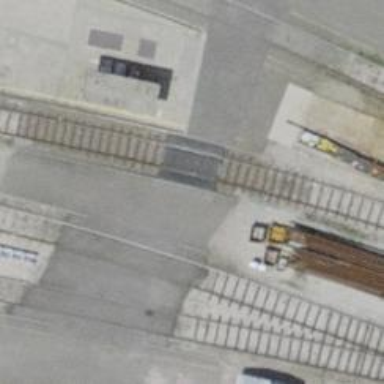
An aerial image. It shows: Level crossing along the railway.